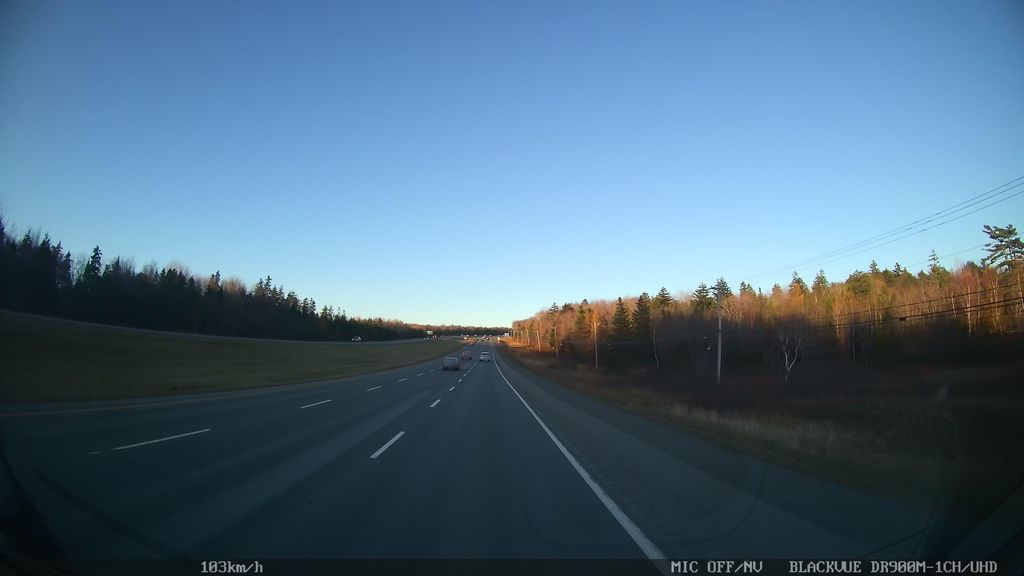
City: halifax